Question: Is there a Javascript solution that allows blurring edges of images. I can't use a mask as I need a pixelated kind of blur. Please see the image below.

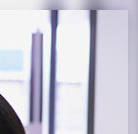
Answer: Pixastic has a blur function available:
<URL>
You could replicate your edge-blur by cloning the image on top of itself, cropping the front one and blurring the back one.